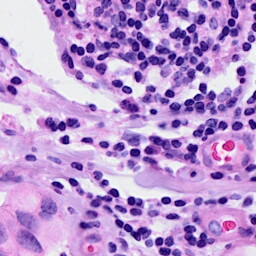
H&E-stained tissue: Breast